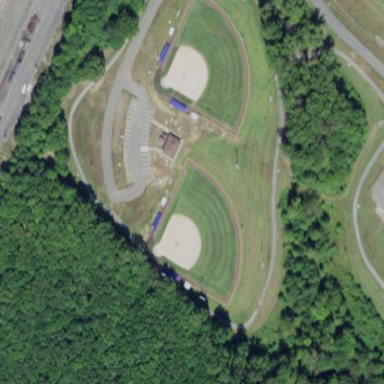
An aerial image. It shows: Baseball pitch for leisure land activities.